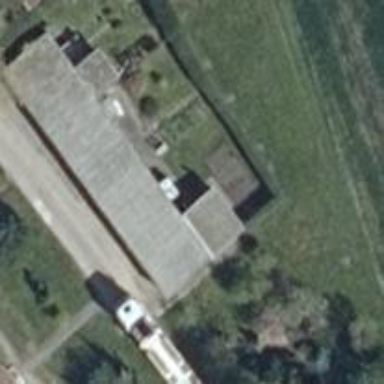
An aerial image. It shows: Group of garages.